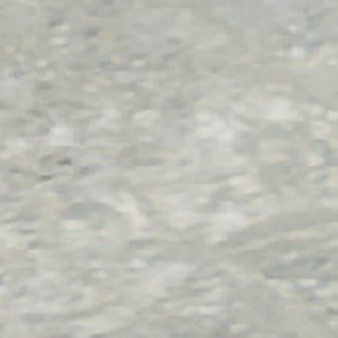
Label: other